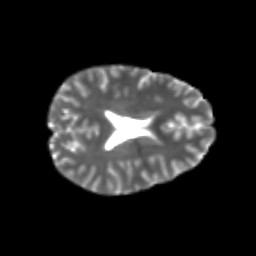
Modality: T2w
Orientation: axial
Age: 20
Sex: female
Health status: healthy
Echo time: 0.074 s